Question: ## First things first
I'm very new to OpenGL and game development at all. Perhaps I'll miss some important code or did something terrible in my code. Please feel free to ask for more information in comments.
## Problem
I've tried to draw a 3D cube made out of single lines. It works as expected but a line appears.
The line moves from to
I colored my lines with different (solid) colors. The line has a gradient.

## Okay, time for some code
Since this is a lot of code, I'll try to post the minimum. As I said before, feel free to ask for more.
'''
private void drawBlock(Position pos) {
int x = pos.x, y = pos.y, z = pos.z;
GL11.glBegin(GL11.GL_LINE_STRIP);
GL11.glColor4f(1, 1, 1, 1);
// 0,0,0 -> 5,0,0
GL11.glVertex3i(x, y, z);
GL11.glVertex3i(x + blockSize, y, z);
// 0,0,0 -> 0,5,0
GL11.glVertex3i(x, y, z);
GL11.glVertex3i(x, y + blockSize, z);
// 0,0,0 -> 0,0,5
GL11.glVertex3i(x, y, z);
GL11.glVertex3i(x, y, z + blockSize);
GL11.glColor4f(0.1f, 0.5f, 0.5f, 1);
// 5,0,5 -> 0,0,5
GL11.glVertex3i(x + blockSize, y, z + blockSize);
GL11.glVertex3i(x, y, z + blockSize);
// 5,0,5 -> 5,5,5
GL11.glVertex3i(x + blockSize, y, z + blockSize);
GL11.glVertex3i(x + blockSize, y + blockSize, z + blockSize);
// 5,0,5 -> 5,0,0
GL11.glVertex3i(x + blockSize, y, z + blockSize);
GL11.glVertex3i(x + blockSize, y, z);
GL11.glColor4f(0.9f, 0.25f, 0.25f, 1);
// 0,5,5 -> 0,0,5
GL11.glVertex3i(x, y + blockSize, z + blockSize);
GL11.glVertex3i(x, y, z + blockSize);
// 0,5,5 -> 5,5,5
GL11.glVertex3i(x, y + blockSize, z + blockSize);
GL11.glVertex3i(x + blockSize, y + blockSize, z + blockSize);
// 0,5,5 -> 0,5,0
GL11.glVertex3i(x, y + blockSize, z + blockSize);
GL11.glVertex3i(x, y + blockSize, z);
GL11.glColor4f(1, 0.75f, 0, 1);
// 5,5,0 -> 5,0,0
GL11.glVertex3i(x + blockSize, y + blockSize, z);
GL11.glVertex3i(x + blockSize, y, z);
// 5,5,0 -> 0,5,0
GL11.glVertex3i(x + blockSize, y + blockSize, z);
GL11.glVertex3i(x, y + blockSize, z);
// 5,5,0 -> 5,5,5
GL11.glVertex3i(x + blockSize, y + blockSize, z);
GL11.glVertex3i(x + blockSize, y + blockSize, z + blockSize);
GL11.glEnd();
}
'''
'''
public void init3D() {
GL11.glMatrixMode(GL11.GL_PROJECTION);
GL11.glLoadIdentity();
GLU.gluPerspective((float) 100, width / height, 0.001f, 1000);
GL11.glMatrixMode(GL11.GL_MODELVIEW);
GL11.glEnable(GL11.GL_TEXTURE_2D);
GL11.glShadeModel(GL11.GL_SMOOTH);
GL11.glClearColor(0.0f, 0.0f, 0.0f, 0.5f);
GL11.glClearDepth(1.0f);
}
'''
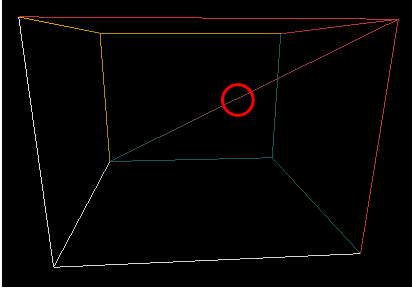
Answer: you should use 'GL11.glBegin(GL11.GL_LINES);' instead of line strip,
line_strip is a sequence of connected line where the sequence P1, P2, P3, P4 gives the lines P1-P2, P2-P3, P3-P4 and so on while 'GL_LINES' would give only P1-P2 and P3-P4